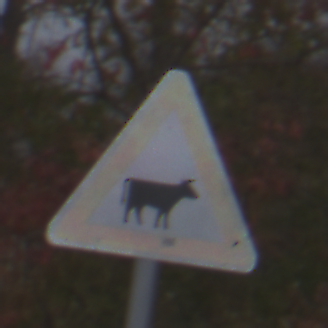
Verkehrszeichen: ViehtriebLinks
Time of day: MorningAfternoon
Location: Outdoor (Nature)
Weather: Overcast
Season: NotSpecified
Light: Natural